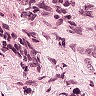
Metastatic tissue present: yes